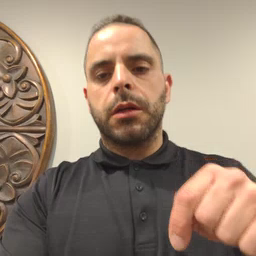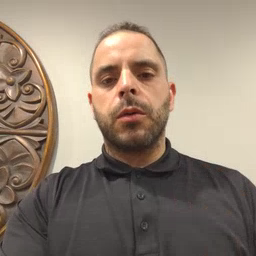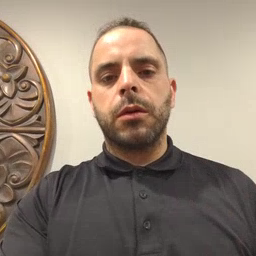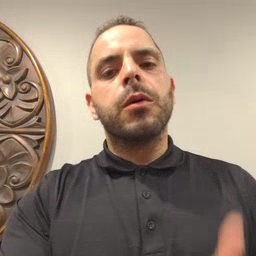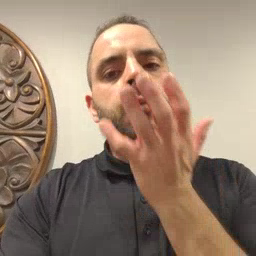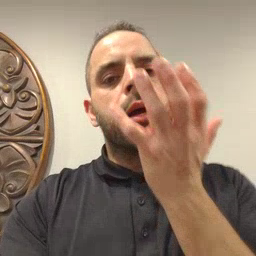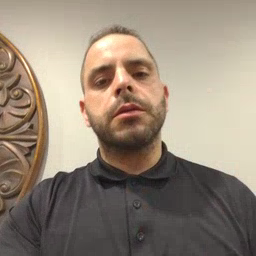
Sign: grass